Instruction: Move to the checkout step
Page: cart
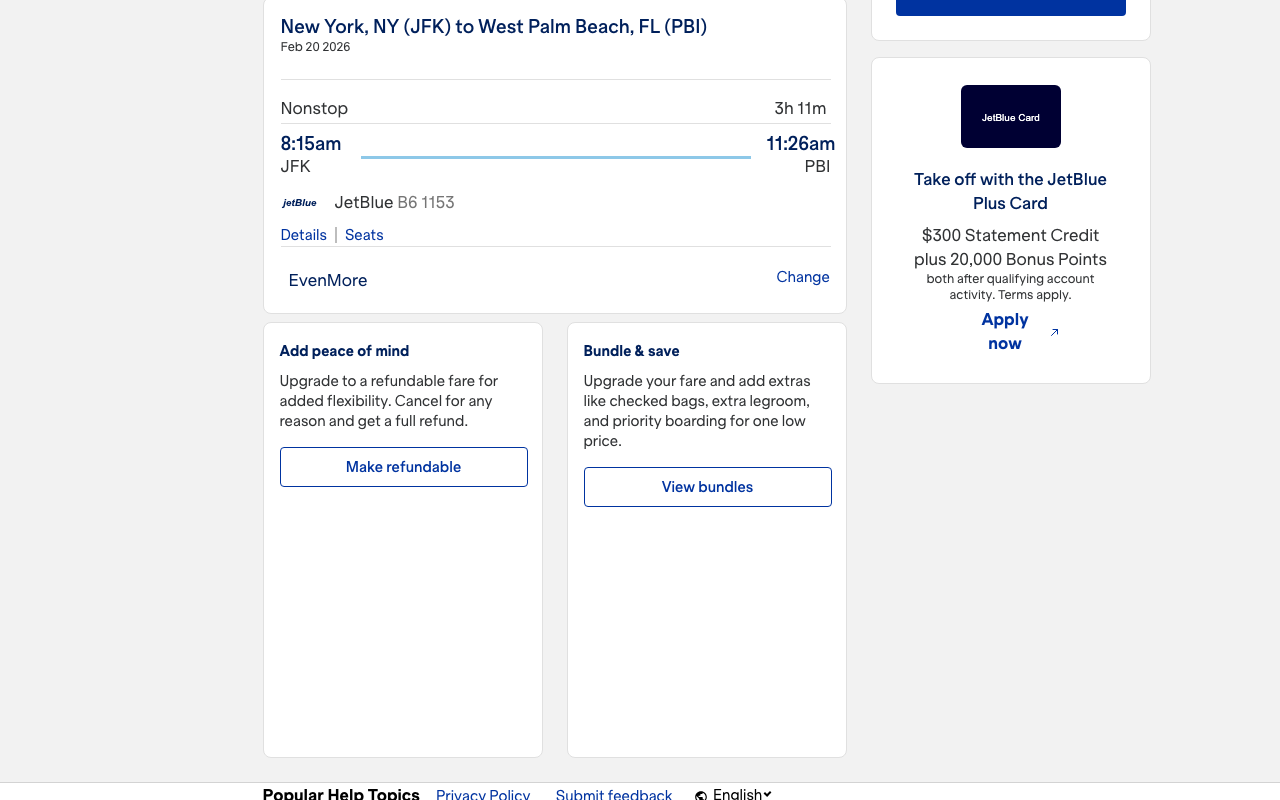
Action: click